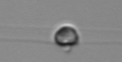
Label: Chaetoceros_similis